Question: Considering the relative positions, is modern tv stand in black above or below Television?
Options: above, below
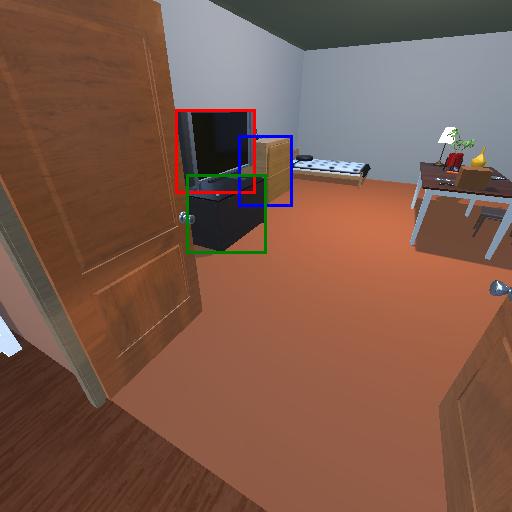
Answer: above